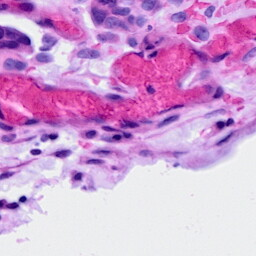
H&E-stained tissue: Ovarian